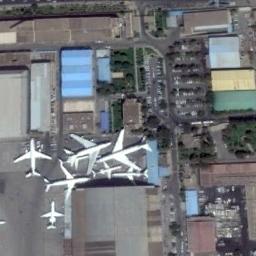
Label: airplane